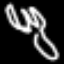
Label: fork